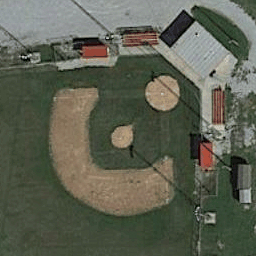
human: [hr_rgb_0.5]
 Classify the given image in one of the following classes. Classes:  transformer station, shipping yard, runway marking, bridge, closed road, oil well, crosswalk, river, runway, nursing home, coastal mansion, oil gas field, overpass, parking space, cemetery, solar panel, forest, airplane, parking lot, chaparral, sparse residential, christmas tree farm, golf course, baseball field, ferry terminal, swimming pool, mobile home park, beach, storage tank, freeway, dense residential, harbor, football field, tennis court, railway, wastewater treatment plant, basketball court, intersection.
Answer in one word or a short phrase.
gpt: baseball field